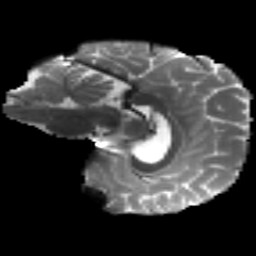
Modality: T2w
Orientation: sagittal
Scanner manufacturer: siemens
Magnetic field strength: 3 T
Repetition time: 4.16 s
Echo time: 0.0806 s